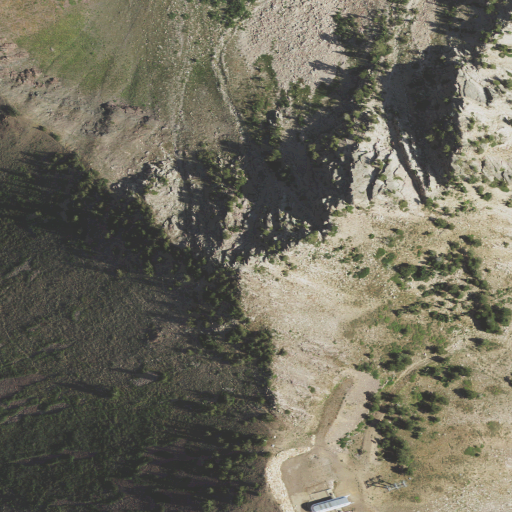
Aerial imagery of mountain in Utah named De Moisy Peak containing evergreen forest, shrub, deciduous forest, and medium intensity development